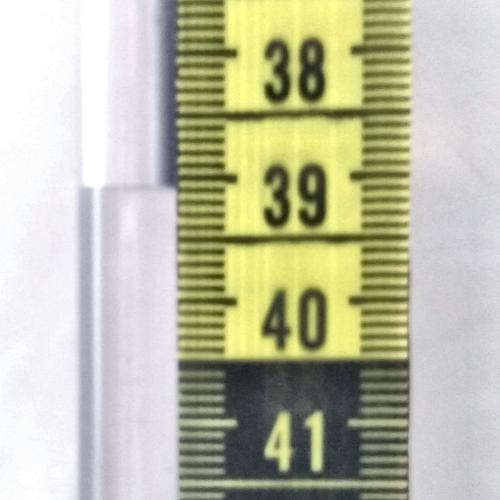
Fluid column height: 39.1 cm